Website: macys
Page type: gifting
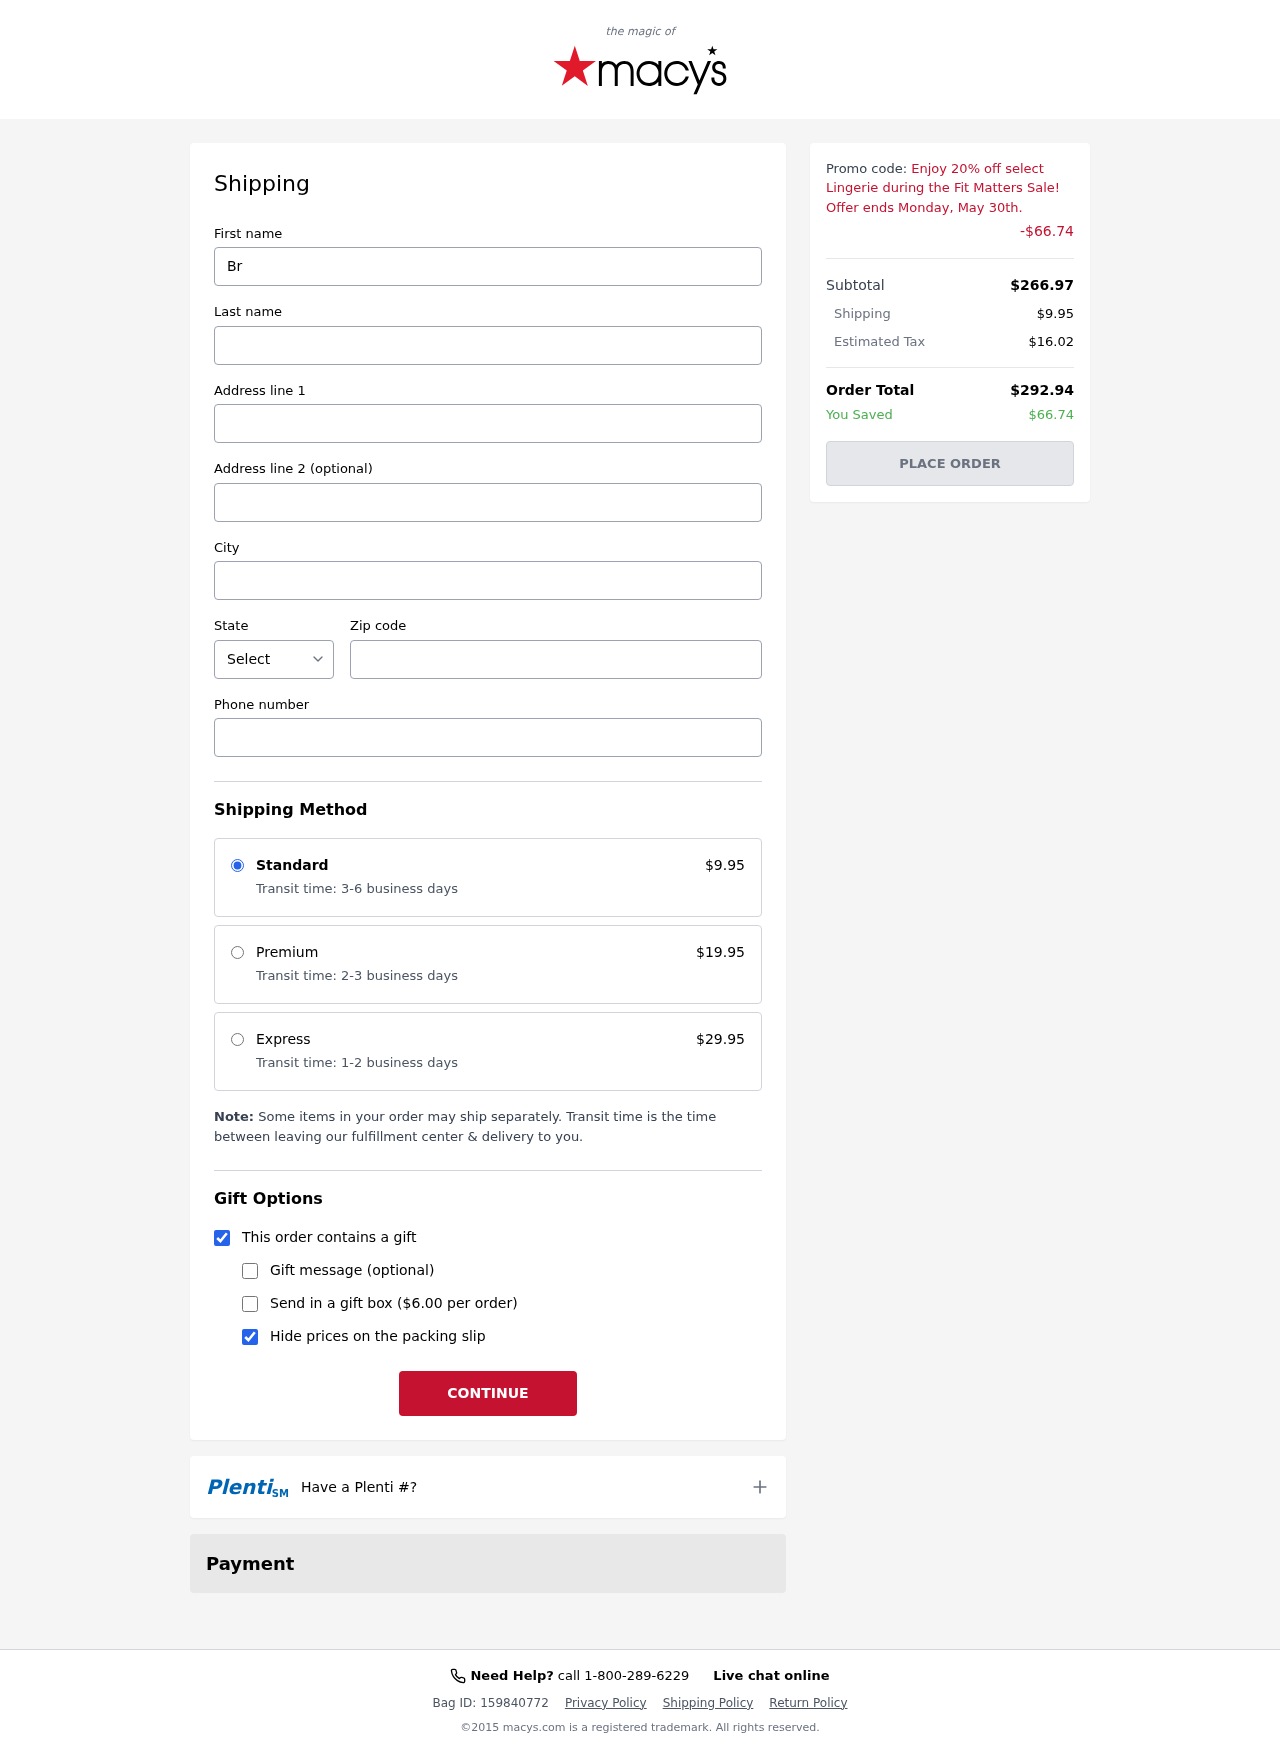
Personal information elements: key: PII_CITY
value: Lake Mark
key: PII_FIRSTNAME
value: Brandon
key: PII_LASTNAME
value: Olsen
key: PII_PHONE
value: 9959726343
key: PII_POSTCODE
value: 80372
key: PII_STATE_ABBR
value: NH
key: PII_STREET
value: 743 Emily Pike Suite 292
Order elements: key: ORDER_SHIPPING_COST
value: $9.95
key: ORDER_DISCOUNT
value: -$66.74
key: ORDER_SUBTOTAL
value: $266.97
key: ORDER_TAX
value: $16.02
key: ORDER_TOTAL
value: $292.94
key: ORDER_SAVINGS
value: $66.74